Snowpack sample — Buffalo Mountain, Silverthorne, Colorado, USA (1/25/25, 10:11 AM MST)
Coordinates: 39.6222, -106.1139
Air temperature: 22 °F
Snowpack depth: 110 cm
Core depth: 40 cm
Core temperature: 46.4 °F
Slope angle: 12°, slope face: 102°
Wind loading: high
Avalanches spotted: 0
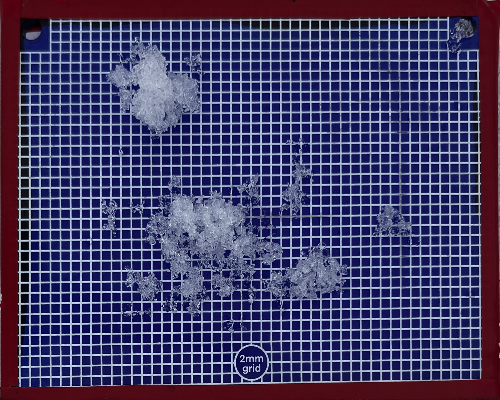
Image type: profile
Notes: No avalanches nearby, collected on the outskirts of a fire break 15 meters from the treeline, on way to Buffalo and Red Mountain